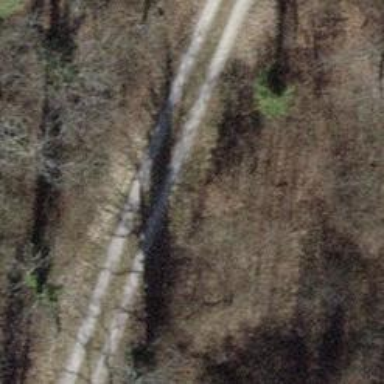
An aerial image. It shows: Track with pebblestone surface. The track type is grade2.